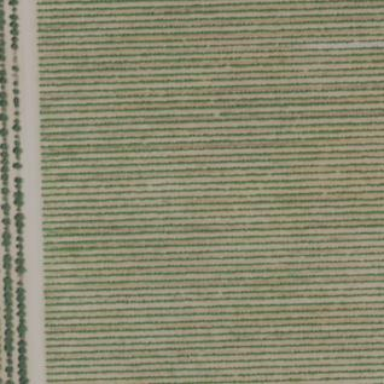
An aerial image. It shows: Vineyard.